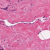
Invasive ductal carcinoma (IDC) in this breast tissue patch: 0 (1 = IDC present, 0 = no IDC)